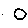
Label: circle